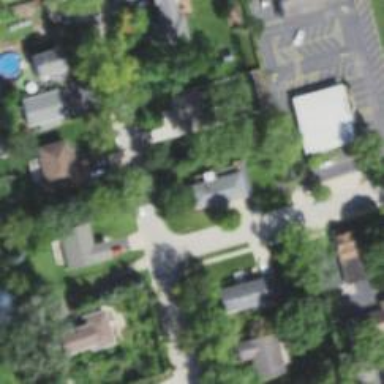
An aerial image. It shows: Residential road with sidewalk on the left side.